Question: I have a cluster plot by R while I want to optimize the "elbow criterion" of clustering with a wss plot, so I drew a wss plot for my cluster, but is looks really strange and I do not know how many elbows should I cluster, anyone could help me?
Here is my data:
'''
Friendly<-c(0.533,0.854,0.9585,0.925,0.9125,0.9815,0.9645,0.981,0.9935,0.9585,0.996,0.956,0.9415)
Polite<-c(0,0.45,0.977,0.9915,0.929,0.981,0.9895,0.9875,1,0.96,0.996,0.873,0.9125)
Praising<-c(0,0,0.437,0.9585,0.9415,0.9605,0.998,0.998,0.8915,1,1,1,0.977)
Joking<-c(0,0,0,0.617,0.942,0.9665,0.9935,0.992,0.935,0.987,0.975,0.9915,0.9665)
Sincere<-c(0,0,0,0,0.617,0.8335,0.985,0.9895,0.977,0.9205,1,0.9585,0.8895)
Serious<-c(0,0,0,0,1,0.642,0.975,0.9605,0.9645,0.9895,0.8125,0.9605,0.925)
Hostile<-c(0,0,0,0,0,0,0.629,0.656,0.948,0.9705,0.9645,0.998,0.9685)
Rude<-c(0,0,0,0,0,0,0,0.687,0.979,0.954,0.954,0.996,0.956)
Irony<-c(0,0,0,0,0,0,0,0,0.354,0.9815,0.996,1,0.971)
Insincere<-c(0,0,0,0,0,0,0,0,1,0.396,0.996,0.9915,0.9415)
Commanding<-c(0,0,0,0,0,0,0,0,0,1,0.462,0.9605,0.9165)
Suggesting<-c(0,0,0,0,0,0,0,0,0,0,0,0.867,0.775)
Neutral<-c(0,0,0,0,0,0,0,0,0,0,0,0,0.283)
data <- data.frame(Friendly,Polite,Praising,Joking,Sincere,Serious,Hostile,Rude,Blaming,Insincere,Commanding,Suggesting,Neutral)
'''
And here is my code of clustering: the method is given by Gavin in the last line of :<URL>
'''
##cluster analysis
dist<-as.dist(data)
hc<-hclust(dist, method="average")
plot(hc, main="", sub='Method="Average"', ann=T, axes=T, hang=0.2)
##draw a wss plot
res <- sapply(seq.int(1, 13), wrap, h = hc, x = data)
plot(seq_along(res), res, type="b", pch=19)
'''
But it looks like this, anyone can explain why this happened and how to decide the "elbow criterion"?

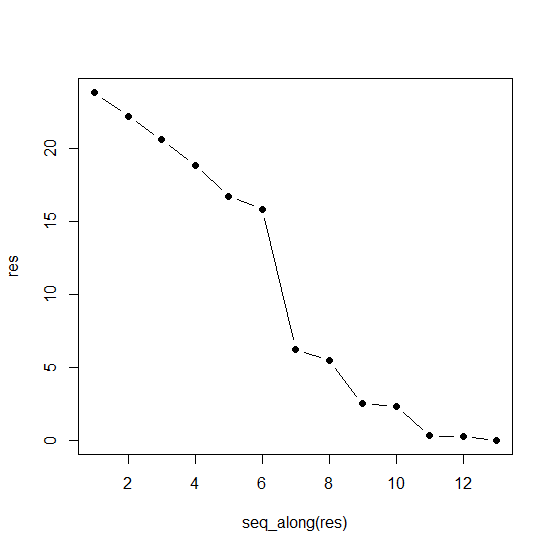
Answer: Why do you expect that WSS will decline smoothly with increasing numbers of clusters? It need not, as you found out. Only with well-behaved data have I seen nicely behaved scree plots.
There is a big drop in the WSS with 7 clusters which might suggest you want to stop there. However, you should also look at the dendrogram when you evaluate this.